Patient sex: M
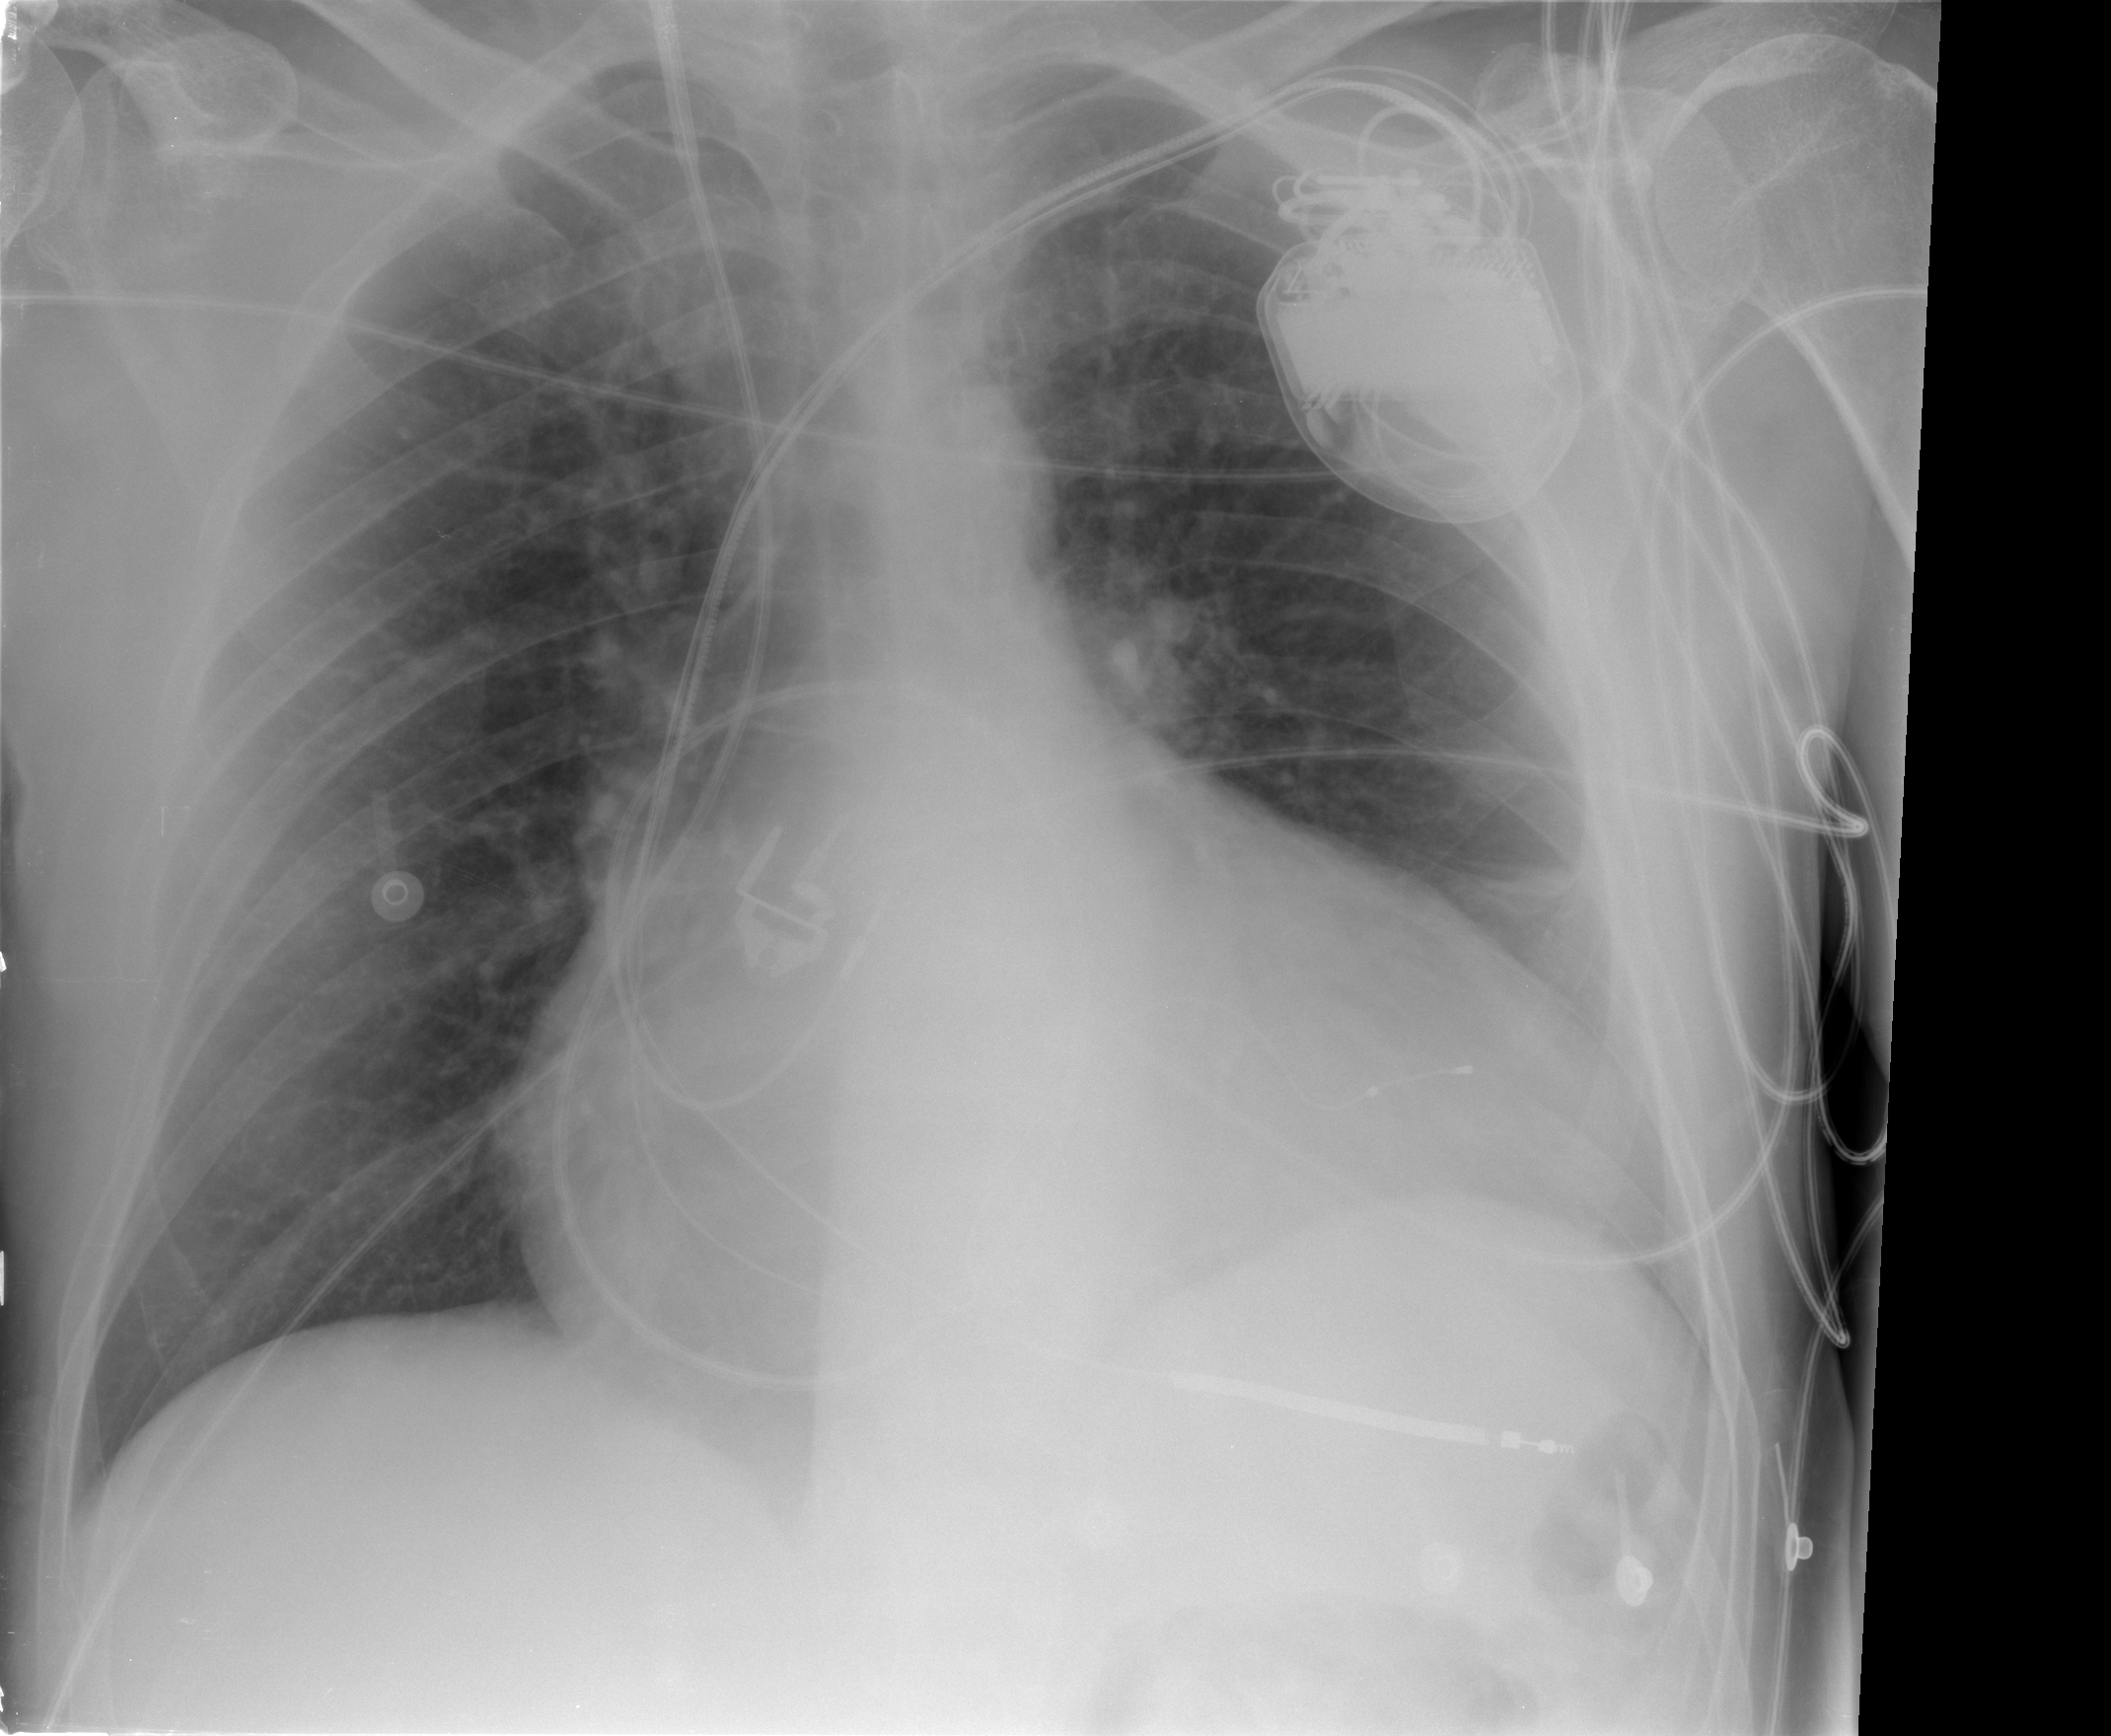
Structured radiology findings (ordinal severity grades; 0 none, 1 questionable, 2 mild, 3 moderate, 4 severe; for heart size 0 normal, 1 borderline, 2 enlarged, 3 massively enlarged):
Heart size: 3
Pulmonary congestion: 0
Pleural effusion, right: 0
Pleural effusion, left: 0
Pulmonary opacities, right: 0
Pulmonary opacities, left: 0
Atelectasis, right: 0
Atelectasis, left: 1